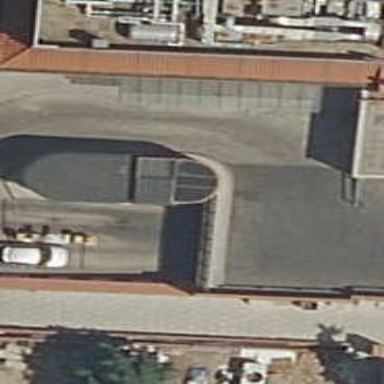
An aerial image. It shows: Parking entrance.